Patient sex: F
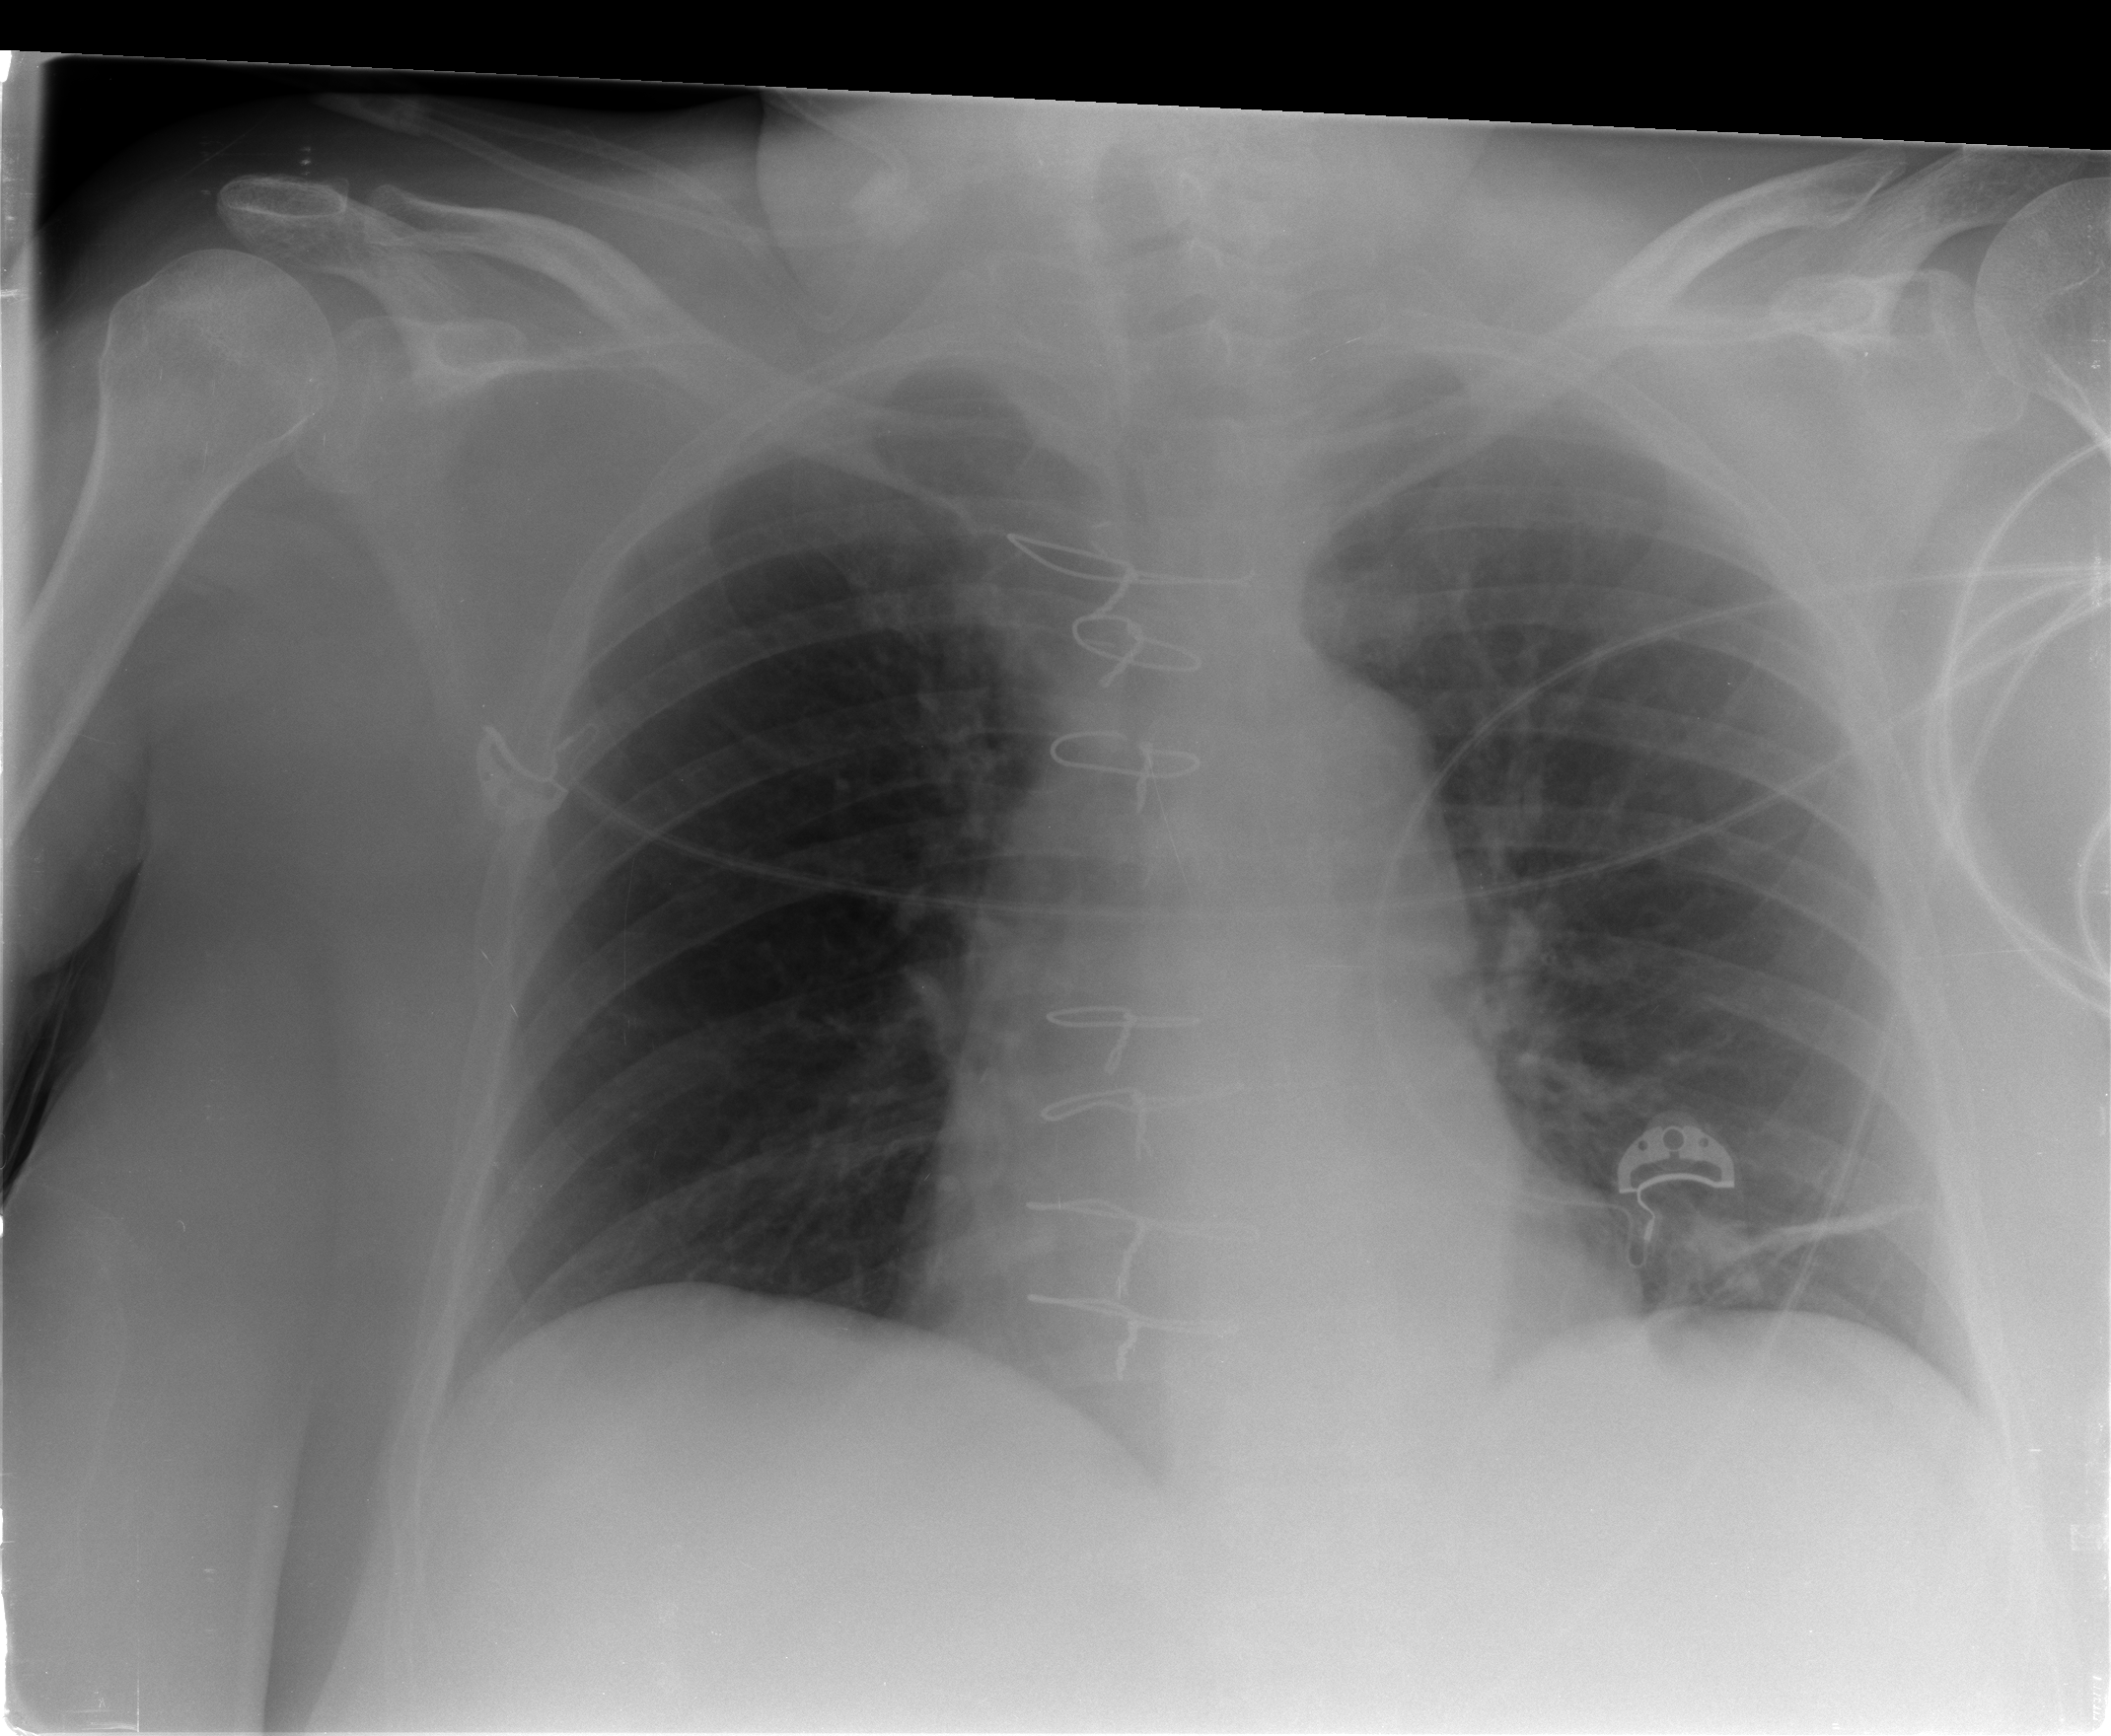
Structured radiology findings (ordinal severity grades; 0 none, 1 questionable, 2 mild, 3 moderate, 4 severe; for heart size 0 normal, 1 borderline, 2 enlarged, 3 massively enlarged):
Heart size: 0
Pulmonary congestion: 0
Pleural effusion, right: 0
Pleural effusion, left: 1
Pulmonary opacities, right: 0
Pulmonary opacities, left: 0
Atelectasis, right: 0
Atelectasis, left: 0